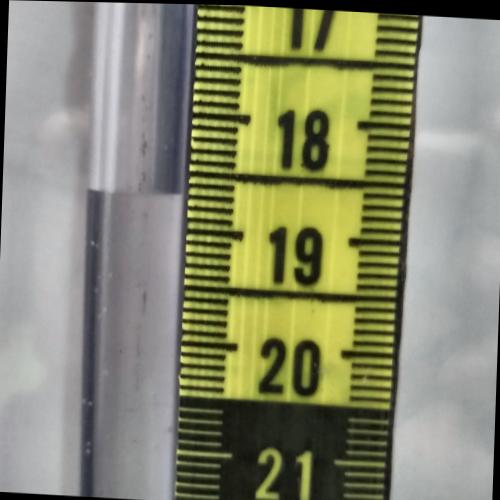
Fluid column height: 18.7 cm